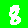
Digit: 8